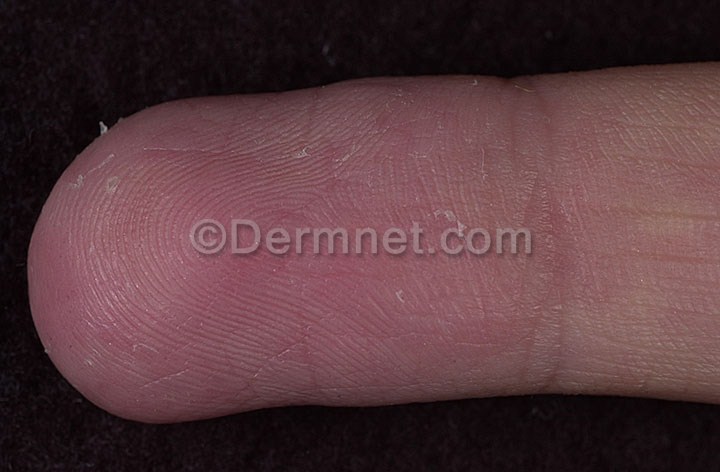
Disease: Eczema Photos